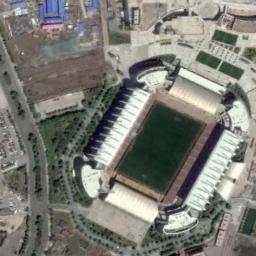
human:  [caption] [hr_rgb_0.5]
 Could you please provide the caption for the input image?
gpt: The stadium looks like an oval and is surrounded by a blue roof .

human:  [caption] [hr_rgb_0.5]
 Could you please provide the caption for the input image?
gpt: Vegetation and buildings next to the square stadium .

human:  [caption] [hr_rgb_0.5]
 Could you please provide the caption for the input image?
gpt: The stadium is on the bare land next to some buildings and trees .

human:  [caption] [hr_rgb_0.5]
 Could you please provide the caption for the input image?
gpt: There are many trees around the stadium .

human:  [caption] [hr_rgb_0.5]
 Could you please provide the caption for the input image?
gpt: There are some buildings near the stadium .